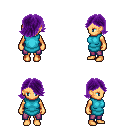
a pixel art fantasy rpg character, female body template, human, tanned skin, teal tunic, magenta pants, purple swoop hairstyle, four views (front, back, left, right), 2x2 character sprite sheet, small pixel art, hard edges, no anti-aliasing